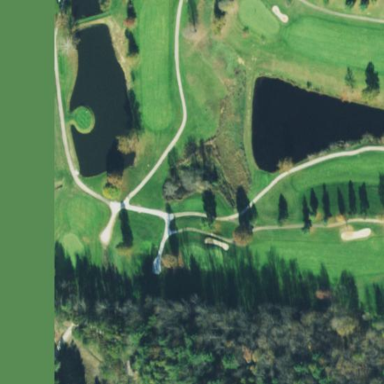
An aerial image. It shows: Area of rough grass used for golf.